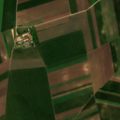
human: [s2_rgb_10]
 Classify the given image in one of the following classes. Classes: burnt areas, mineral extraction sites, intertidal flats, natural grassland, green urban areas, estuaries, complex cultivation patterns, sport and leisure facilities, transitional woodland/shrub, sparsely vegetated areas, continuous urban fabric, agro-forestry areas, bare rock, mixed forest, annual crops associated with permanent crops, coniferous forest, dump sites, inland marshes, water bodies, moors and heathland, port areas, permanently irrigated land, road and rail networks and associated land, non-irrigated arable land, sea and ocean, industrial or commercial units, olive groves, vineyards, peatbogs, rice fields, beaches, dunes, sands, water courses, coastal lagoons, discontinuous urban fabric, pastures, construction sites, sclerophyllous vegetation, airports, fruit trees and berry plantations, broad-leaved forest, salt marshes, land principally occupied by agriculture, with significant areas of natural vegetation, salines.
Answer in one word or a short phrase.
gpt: non-irrigated arable land